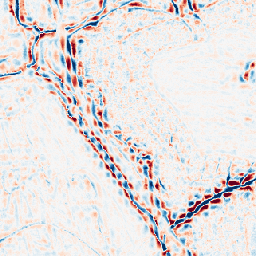
Category: wavelet
Decomposition family: wavelet_biorthogonal
Decomposition parameters: wavelet: bior3.5
level: 3
Upsampling method: area
Upsampling parameters: scale: 8
Upsampling scale: 8